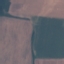
Land use / land cover class: AnnualCrop